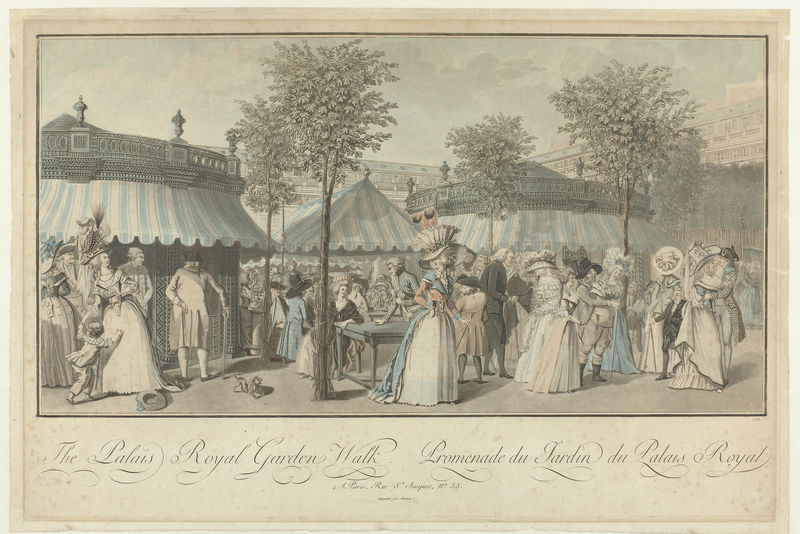
Titel: The Palais Royal Garden Walk / Promenade du Jardin du Palais Royal
Künstler: Louis Lecoeur
Standort: Amsterdam
Institution: Rijksmuseum
Schlagwörter: bäume, frauen, damen, hüte, männer, tisch, herren, schrift, königlich, englisch, markisen